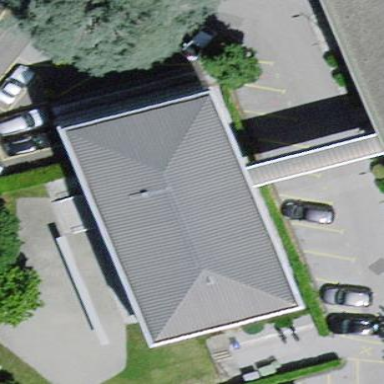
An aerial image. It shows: Office building.